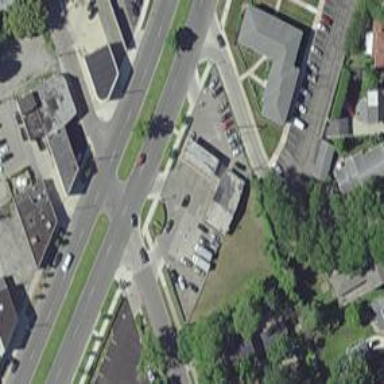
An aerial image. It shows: Convenience shop.